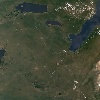
Label: land